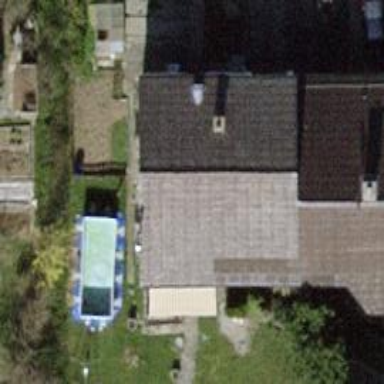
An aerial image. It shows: Semi-detached house with gabled roof.